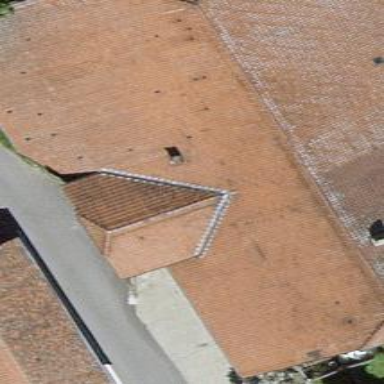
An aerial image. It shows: Farm building.